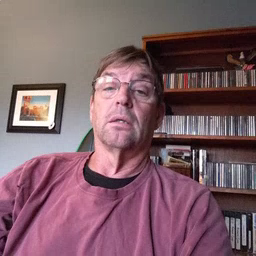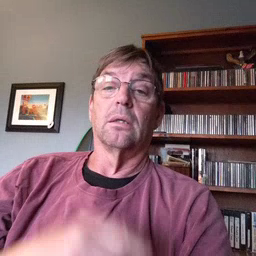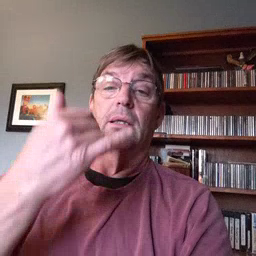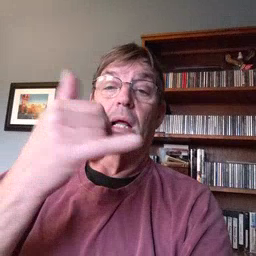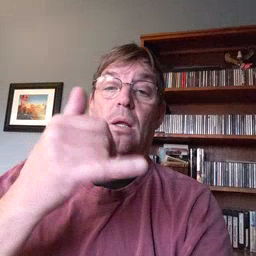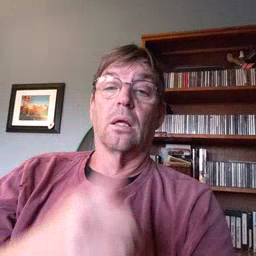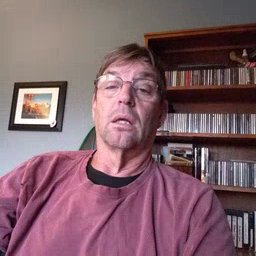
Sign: yellow